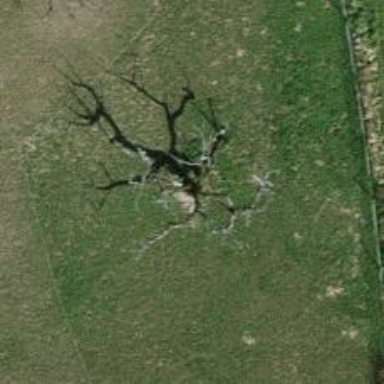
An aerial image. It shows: Broadleaved tree with lush leaves.